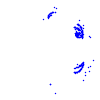
Particle: proton